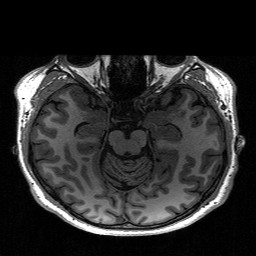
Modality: T1w
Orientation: coronal